Question: I know this is default message shown by IOS as a privacy policy to display this message if your app is using the gps location.
My question is I want to change this message with my own message . If anybody knows that please let me know so I may change it.
For better understanding screenshot given below:

Thanks
Surjan!
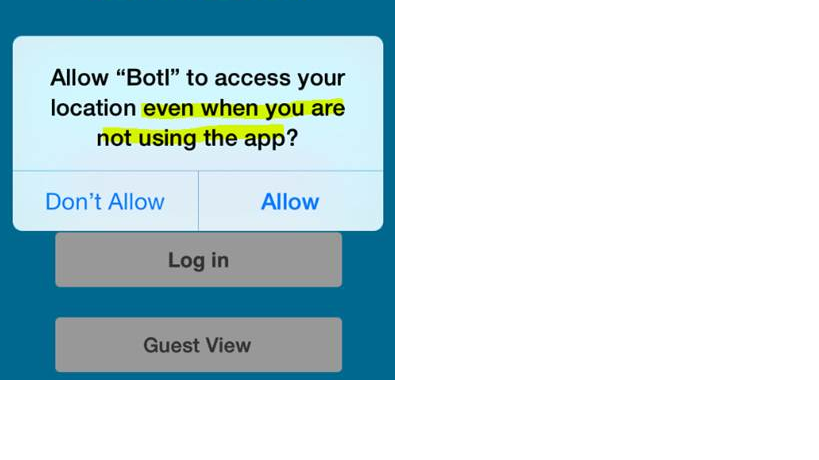
Answer: I believe what you're looking for is in your app's plist. Add in a row for NSLocationUsageDescription (or if you're using the formatted values, its the Privacy Usage - Location). Whatever your description is should appear in the alert view from then on.